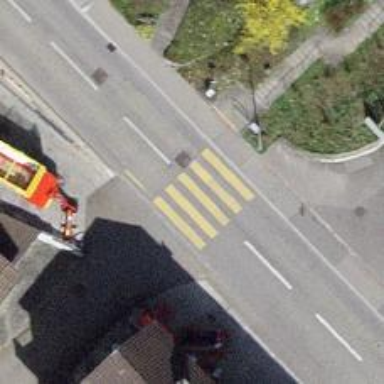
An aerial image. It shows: Marked road crossing.